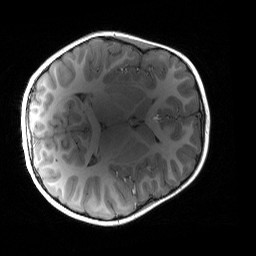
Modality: T1w
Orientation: axial
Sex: female
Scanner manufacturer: siemens
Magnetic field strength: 3 T
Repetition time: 1.9 s
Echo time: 0.00243 s